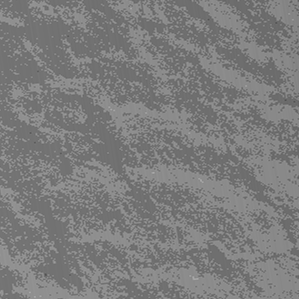
Label: frost